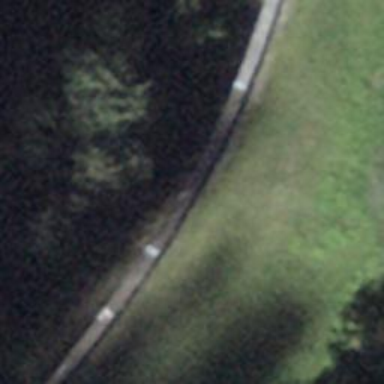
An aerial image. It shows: Secondary road passing through tunnel.